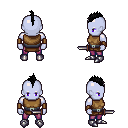
a pixel art fantasy rpg character, male body template, dark elf, purple skin, leather chest armor, magenta pants, black mohawk hairstyle, leather bracers, metal boots, dagger, four views (front, back, left, right), 2x2 character sprite sheet, small pixel art, hard edges, no anti-aliasing